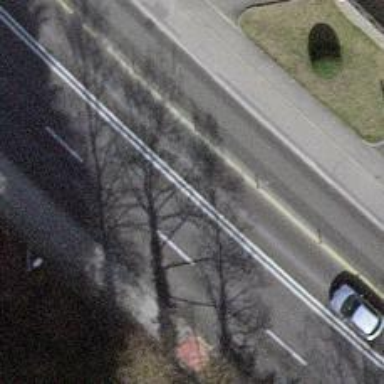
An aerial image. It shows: Primary road with asphalt surface.